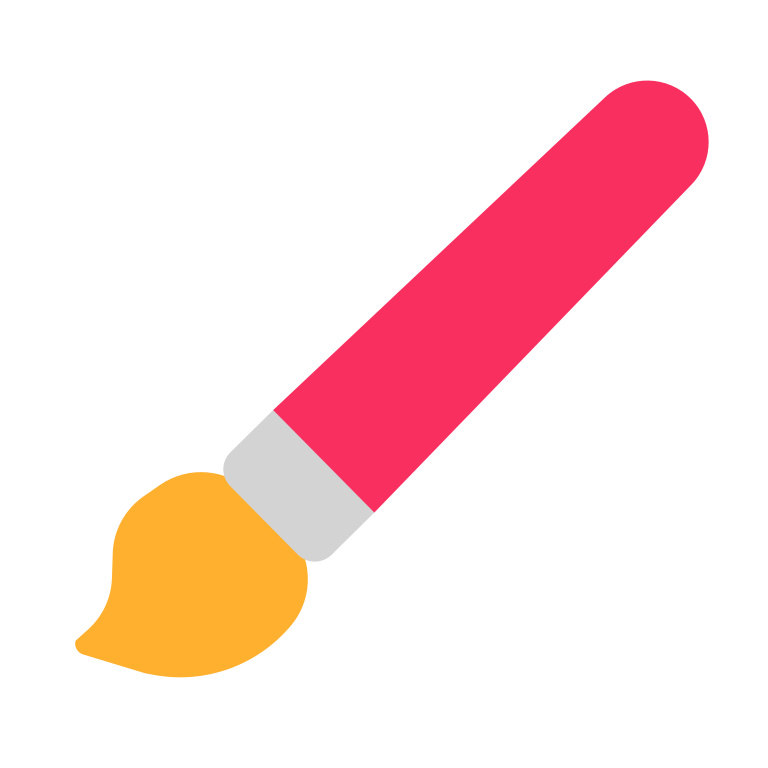
paintbrush flat